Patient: sex M, age 45
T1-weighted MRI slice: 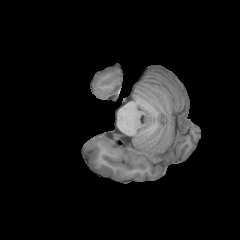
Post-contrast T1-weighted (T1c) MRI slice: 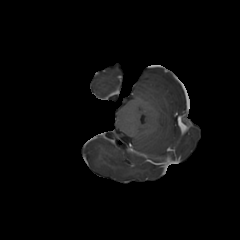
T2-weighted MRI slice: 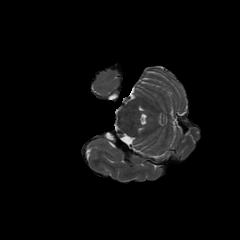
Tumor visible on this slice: no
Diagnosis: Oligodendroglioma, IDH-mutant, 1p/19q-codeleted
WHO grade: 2